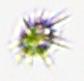
Label: Coccolith